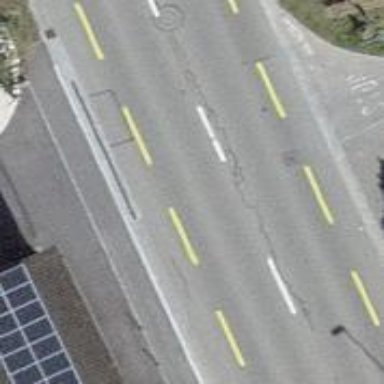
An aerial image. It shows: Secondary road with asphalt surface and dedicated cycle lane.